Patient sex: F
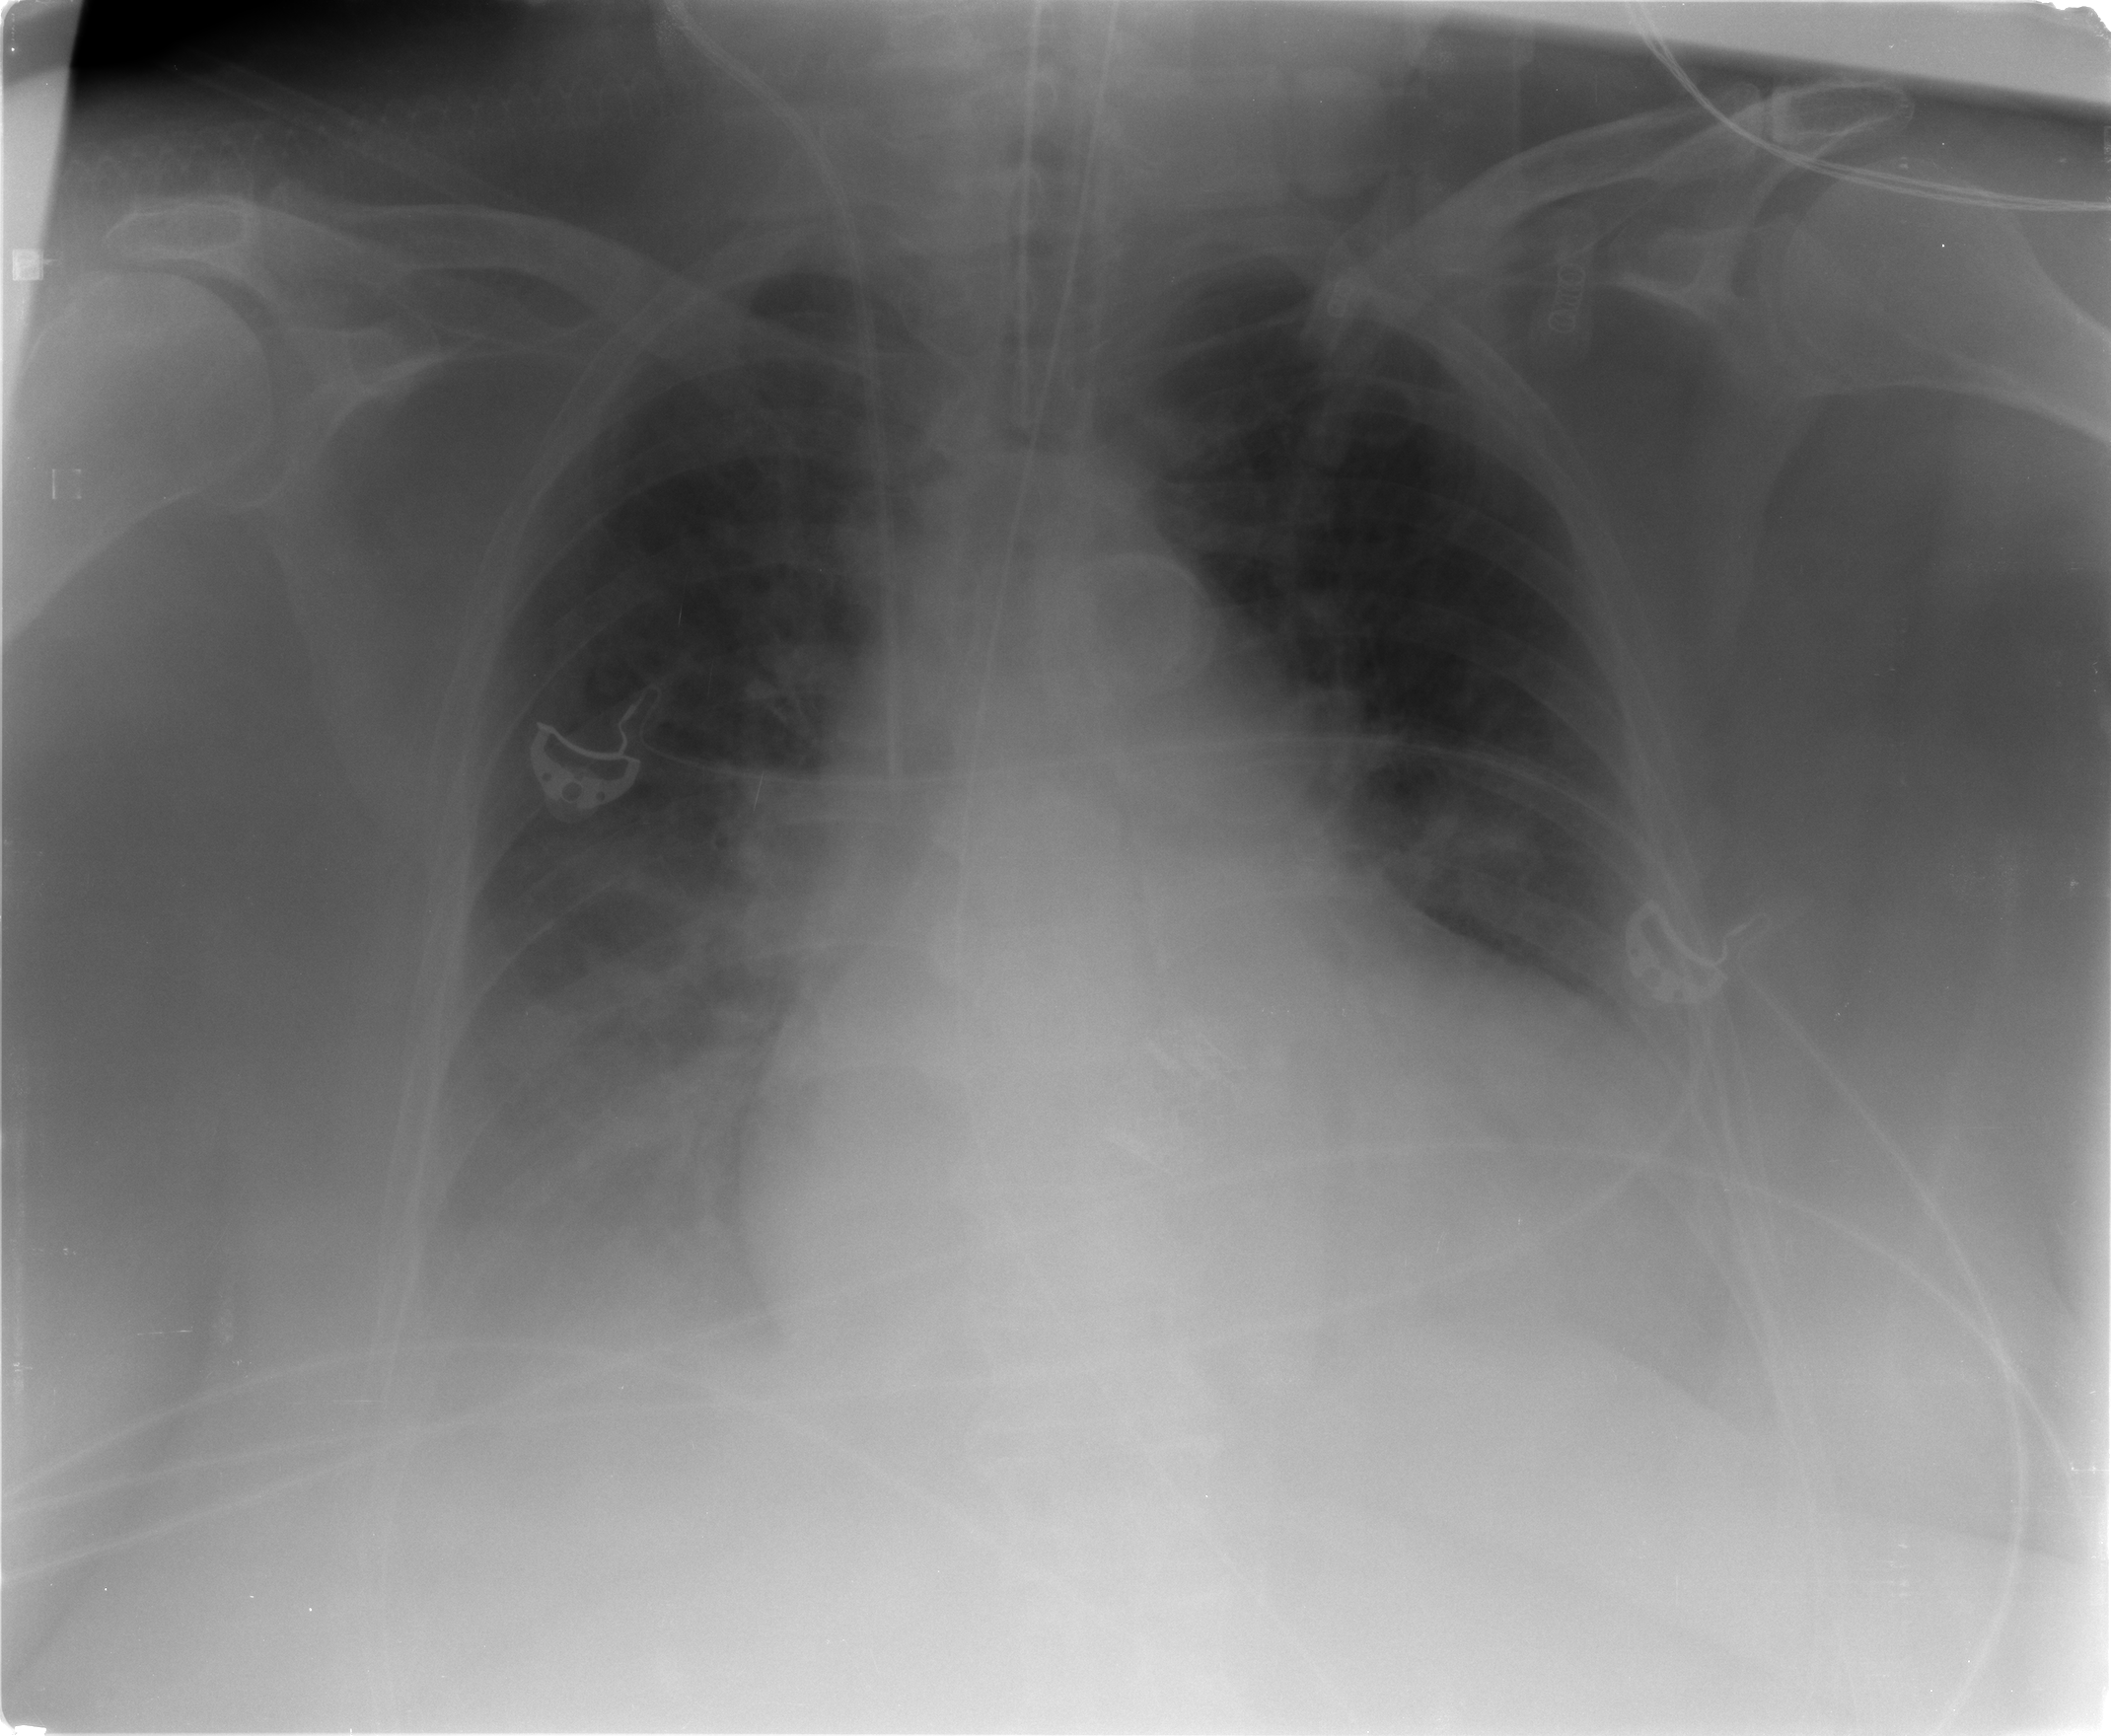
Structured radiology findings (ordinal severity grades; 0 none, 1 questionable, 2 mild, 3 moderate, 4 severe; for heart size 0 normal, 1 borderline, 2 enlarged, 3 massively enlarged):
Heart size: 2
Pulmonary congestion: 2
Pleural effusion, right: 3
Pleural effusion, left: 2
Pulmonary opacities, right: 2
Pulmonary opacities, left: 1
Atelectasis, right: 3
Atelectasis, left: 2